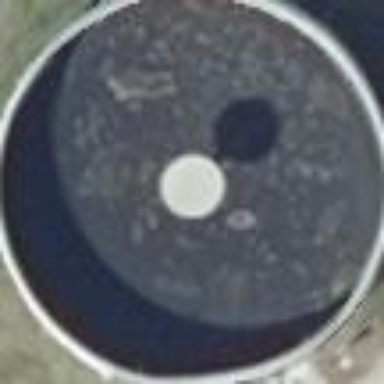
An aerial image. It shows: Storage tank that is man-made.